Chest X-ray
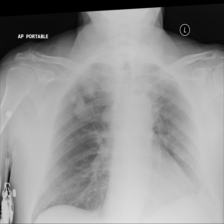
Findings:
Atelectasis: negative
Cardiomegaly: negative
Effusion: negative
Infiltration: negative
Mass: negative
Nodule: negative
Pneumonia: negative
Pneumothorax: negative
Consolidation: negative
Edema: negative
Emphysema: negative
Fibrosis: negative
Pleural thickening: negative
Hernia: negative